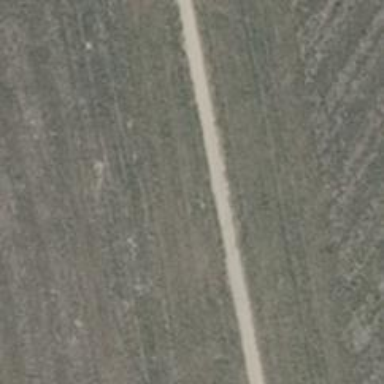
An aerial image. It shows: Path on the ground.